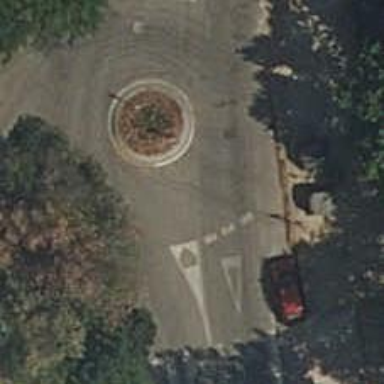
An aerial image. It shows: Roundabout on unclassified asphalt road with shared lane for cyclists.